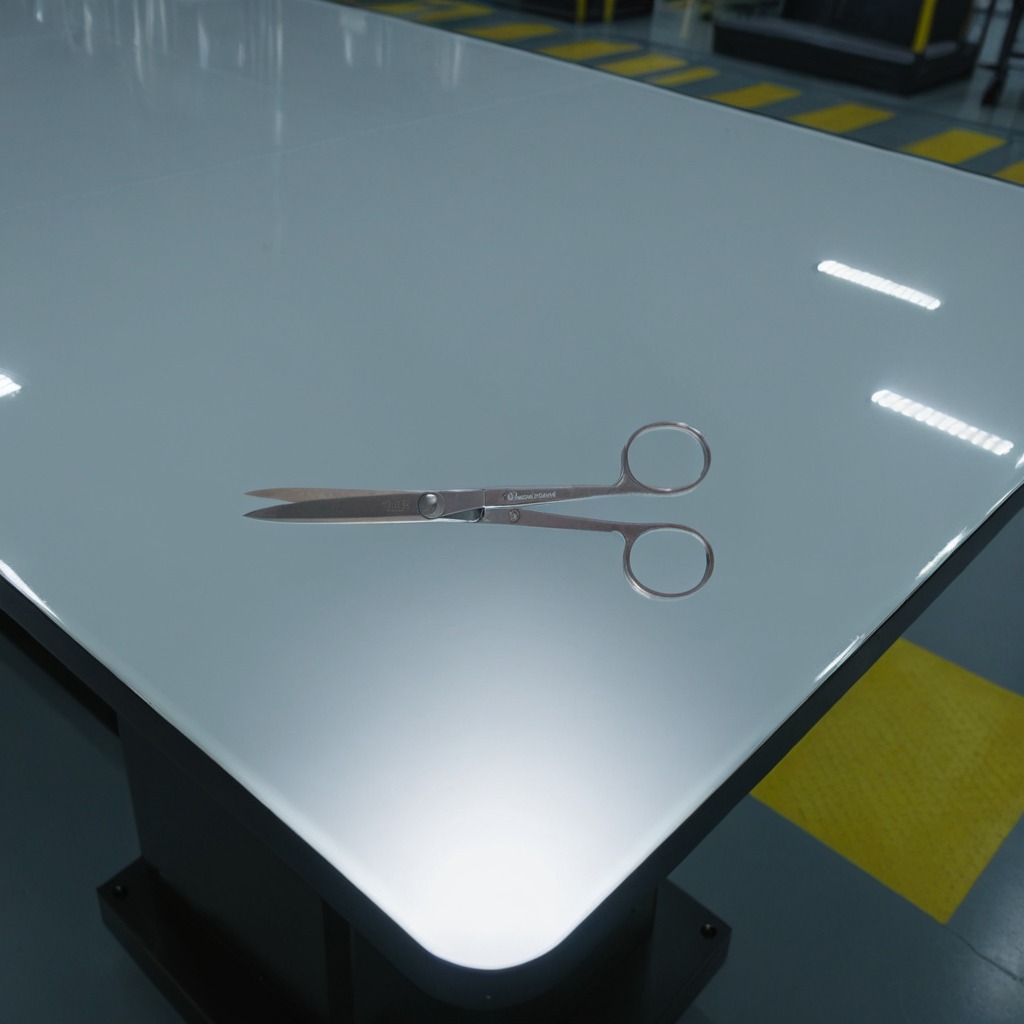
A scissor lies on the table.